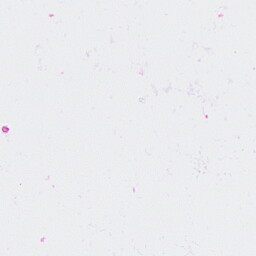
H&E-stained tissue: Breast